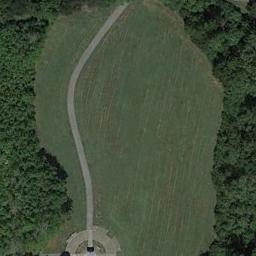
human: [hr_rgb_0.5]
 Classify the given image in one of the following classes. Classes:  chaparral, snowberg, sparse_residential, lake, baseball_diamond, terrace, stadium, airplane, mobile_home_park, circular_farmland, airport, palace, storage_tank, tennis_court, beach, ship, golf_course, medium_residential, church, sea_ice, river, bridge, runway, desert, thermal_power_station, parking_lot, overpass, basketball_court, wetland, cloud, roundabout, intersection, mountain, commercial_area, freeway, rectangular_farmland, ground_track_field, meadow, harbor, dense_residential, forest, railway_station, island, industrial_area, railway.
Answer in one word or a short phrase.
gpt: meadow